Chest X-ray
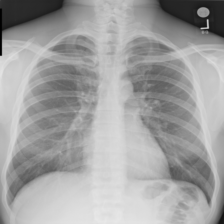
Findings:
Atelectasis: negative
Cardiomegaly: negative
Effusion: negative
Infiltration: negative
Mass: negative
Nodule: negative
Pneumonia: negative
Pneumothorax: negative
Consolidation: negative
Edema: negative
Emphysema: negative
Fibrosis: negative
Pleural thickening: negative
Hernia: negative